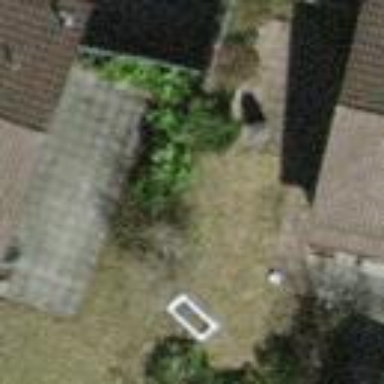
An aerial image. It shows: Garage.